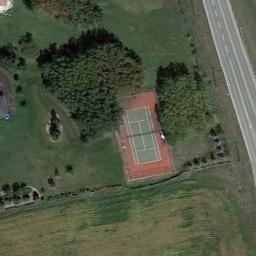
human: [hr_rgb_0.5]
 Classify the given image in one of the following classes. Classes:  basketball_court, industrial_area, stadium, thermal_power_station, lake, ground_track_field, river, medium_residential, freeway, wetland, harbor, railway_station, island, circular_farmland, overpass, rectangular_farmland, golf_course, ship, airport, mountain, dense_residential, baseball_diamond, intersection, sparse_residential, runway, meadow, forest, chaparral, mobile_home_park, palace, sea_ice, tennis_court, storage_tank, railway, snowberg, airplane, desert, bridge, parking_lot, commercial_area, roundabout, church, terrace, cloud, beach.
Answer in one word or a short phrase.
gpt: tennis_court